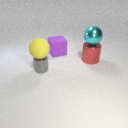
small gray metal cylinder to the left of large purple rubber cube